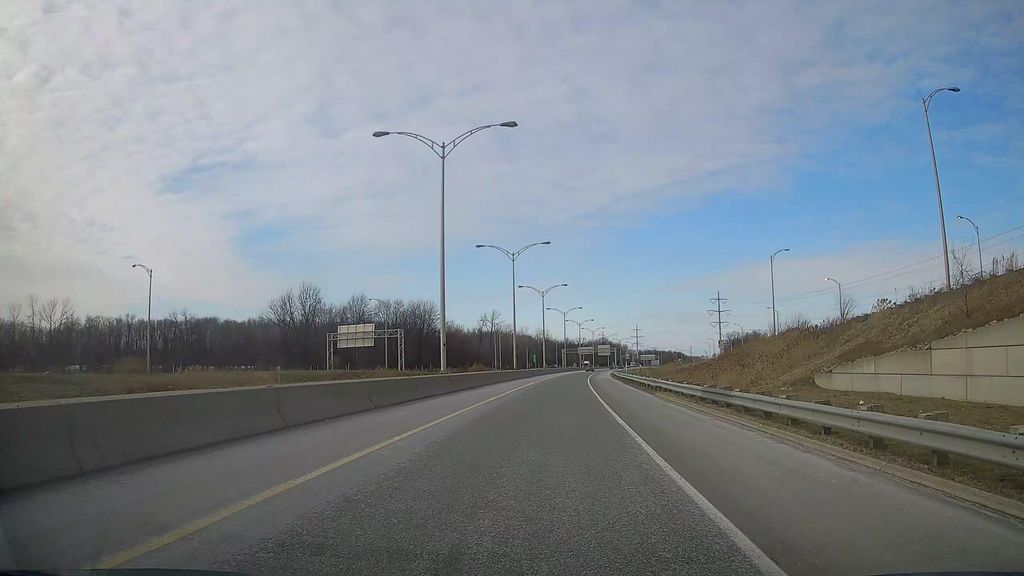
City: montreal